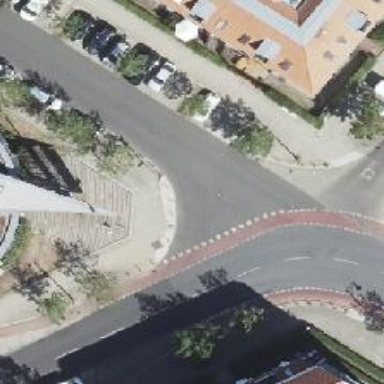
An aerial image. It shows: Unmarked crossing on footway.